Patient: sex M, age 66
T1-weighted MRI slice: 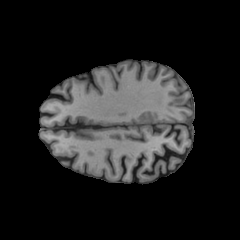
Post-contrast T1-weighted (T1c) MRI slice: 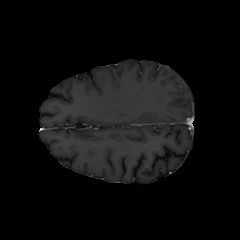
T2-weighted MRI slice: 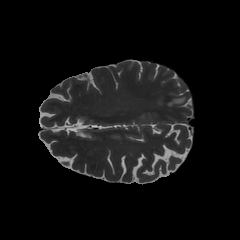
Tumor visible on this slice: yes
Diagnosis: Glioblastoma, IDH-wildtype
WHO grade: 4